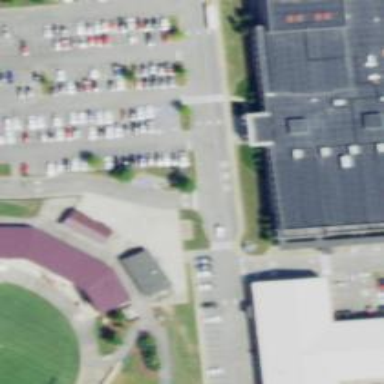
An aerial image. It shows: Parking space.